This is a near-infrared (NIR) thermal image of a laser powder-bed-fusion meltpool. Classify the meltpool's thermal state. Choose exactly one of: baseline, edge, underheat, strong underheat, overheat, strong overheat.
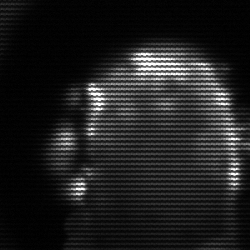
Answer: baseline